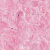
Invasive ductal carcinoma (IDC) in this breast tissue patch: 0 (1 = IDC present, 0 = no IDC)